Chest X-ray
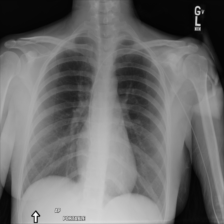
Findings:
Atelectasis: negative
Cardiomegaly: negative
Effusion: negative
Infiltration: negative
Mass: negative
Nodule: negative
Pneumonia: negative
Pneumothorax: negative
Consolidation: negative
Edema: negative
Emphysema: negative
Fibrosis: negative
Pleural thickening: negative
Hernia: negative